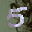
Label: 5